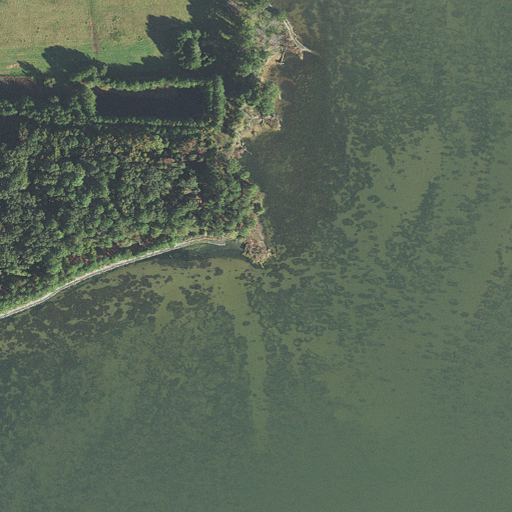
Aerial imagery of cape in Maryland named Bald Eagle Point containing open water, woody wetlands, cultivated crops, mixed forest, herbaceous wetlands, and evergreen forest